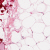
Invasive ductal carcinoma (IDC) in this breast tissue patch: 0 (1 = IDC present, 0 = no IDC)